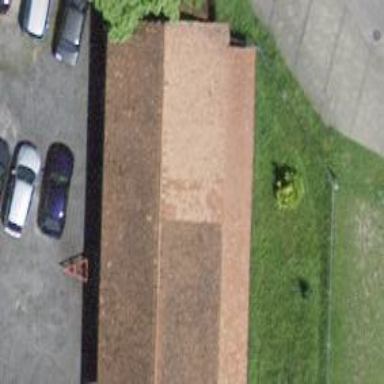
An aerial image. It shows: Barn.